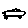
Label: car